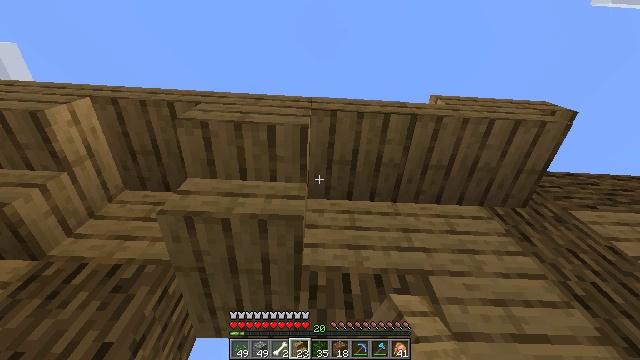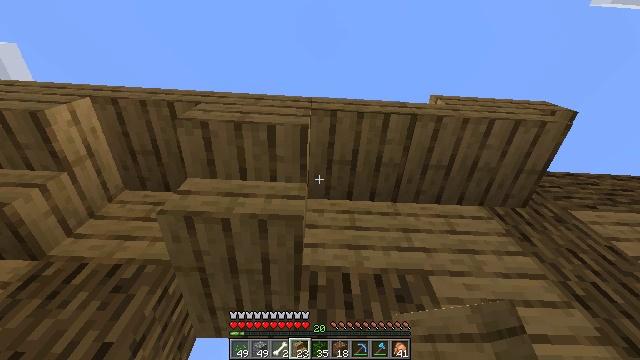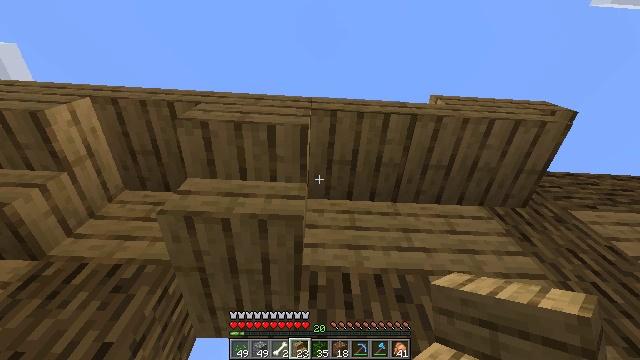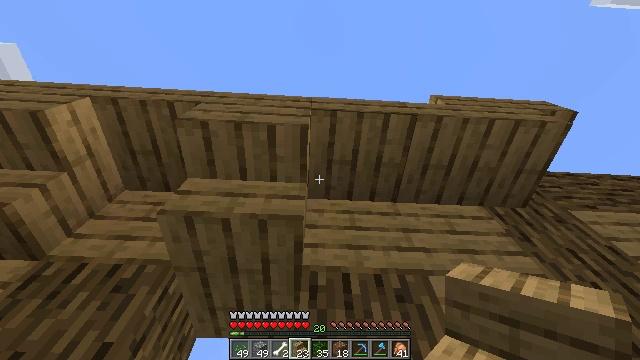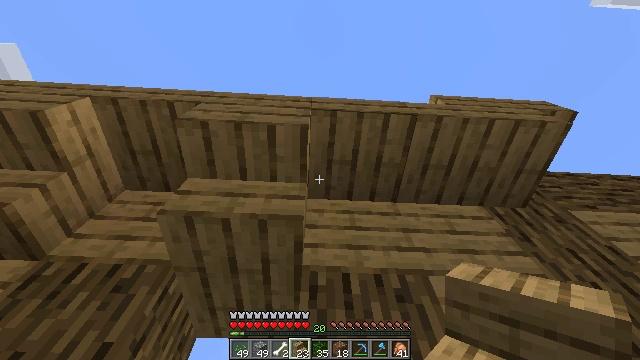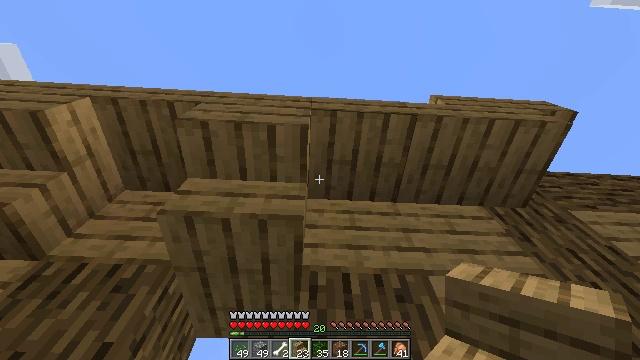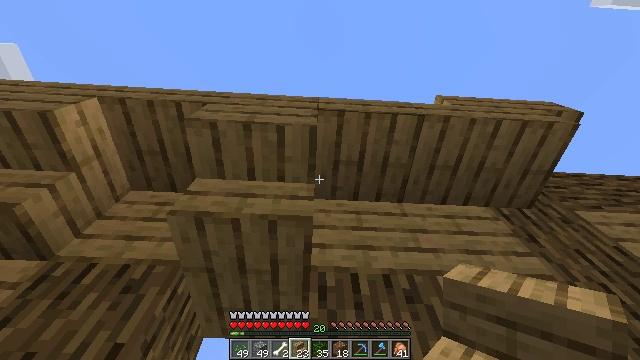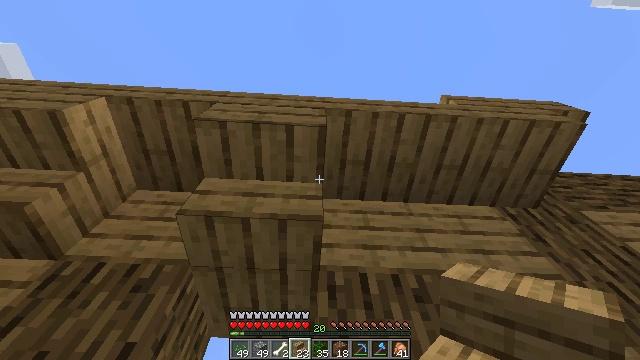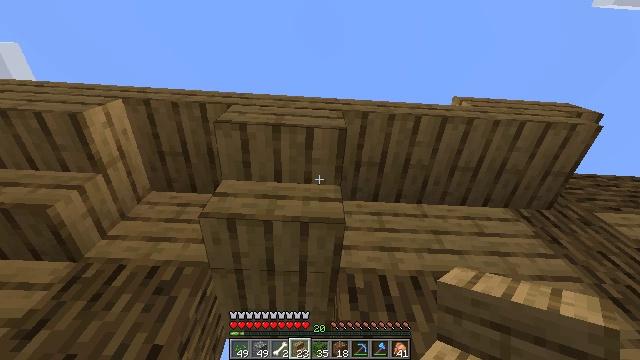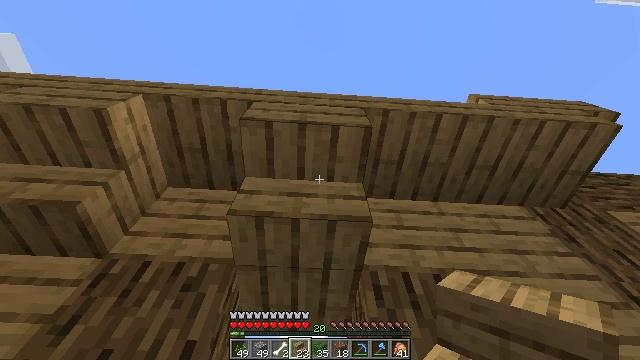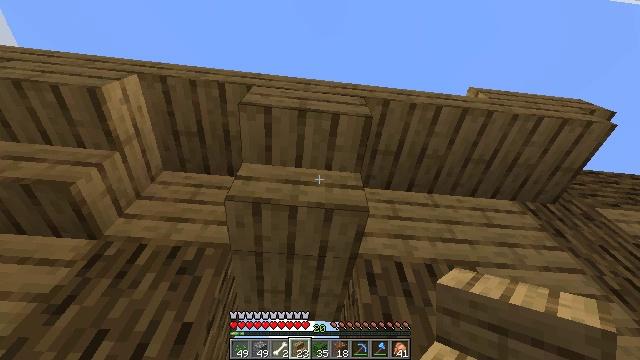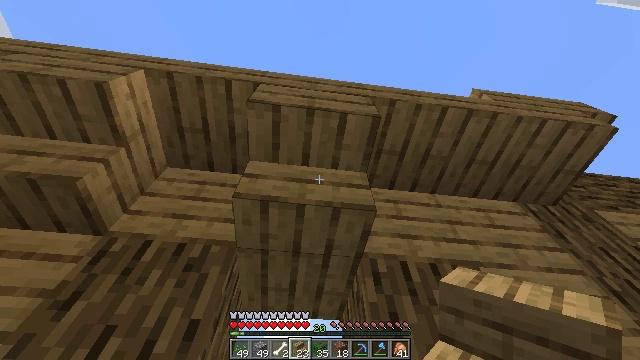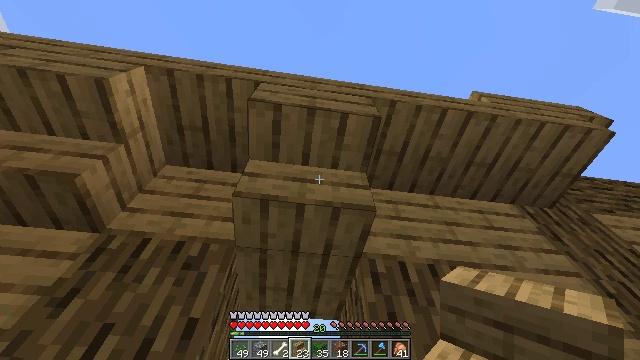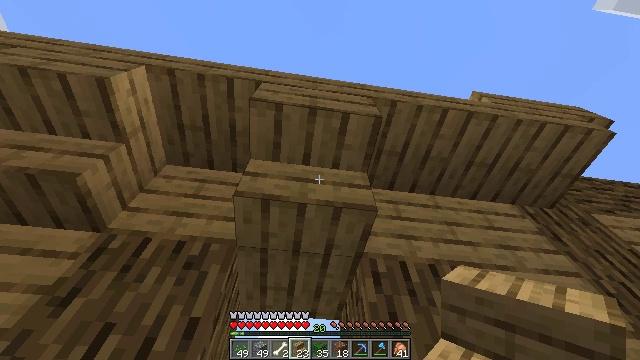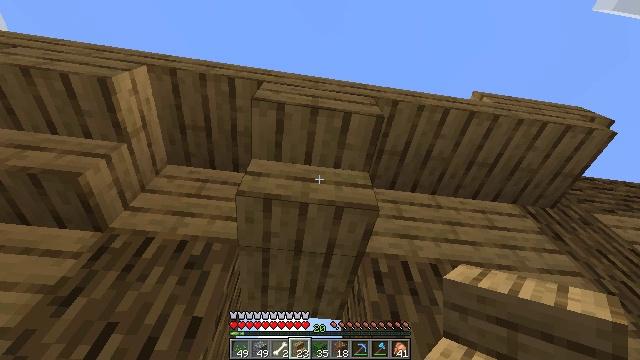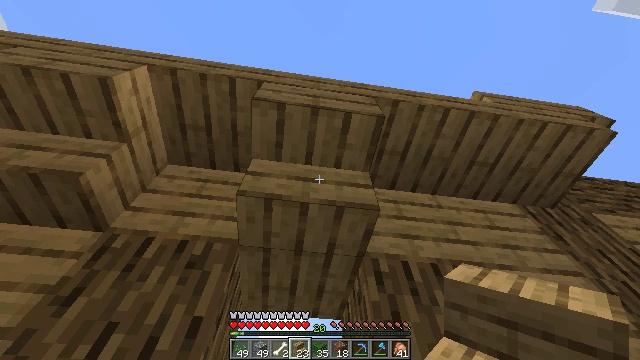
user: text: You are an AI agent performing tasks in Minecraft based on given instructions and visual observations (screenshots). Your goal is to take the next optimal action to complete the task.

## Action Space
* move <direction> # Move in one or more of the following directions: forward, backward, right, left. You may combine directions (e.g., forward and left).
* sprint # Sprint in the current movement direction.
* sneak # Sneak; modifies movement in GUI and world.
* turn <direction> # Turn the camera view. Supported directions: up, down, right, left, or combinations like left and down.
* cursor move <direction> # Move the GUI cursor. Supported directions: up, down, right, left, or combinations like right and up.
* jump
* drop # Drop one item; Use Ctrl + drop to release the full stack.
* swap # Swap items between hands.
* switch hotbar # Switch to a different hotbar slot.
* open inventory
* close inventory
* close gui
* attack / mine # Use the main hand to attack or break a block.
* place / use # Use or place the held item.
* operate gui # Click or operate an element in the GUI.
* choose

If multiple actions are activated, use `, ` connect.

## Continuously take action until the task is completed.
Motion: motion action
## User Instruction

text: Collect oak stairs from a structure.
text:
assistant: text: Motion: no_op
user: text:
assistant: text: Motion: no_op
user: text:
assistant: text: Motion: no_op
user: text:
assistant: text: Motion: no_op
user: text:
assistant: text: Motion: no_op
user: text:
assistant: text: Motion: move left
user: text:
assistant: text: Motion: move left
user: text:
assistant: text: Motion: move left
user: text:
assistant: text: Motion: turn down
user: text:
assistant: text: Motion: turn right and down
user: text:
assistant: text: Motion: turn right
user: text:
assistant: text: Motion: no_op
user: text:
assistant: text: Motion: no_op
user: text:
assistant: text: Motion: no_op
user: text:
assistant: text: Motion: no_op
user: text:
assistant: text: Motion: no_op
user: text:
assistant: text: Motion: no_op
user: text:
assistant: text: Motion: no_op
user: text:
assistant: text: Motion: no_op
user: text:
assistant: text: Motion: no_op
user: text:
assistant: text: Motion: turn left
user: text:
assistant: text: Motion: no_op
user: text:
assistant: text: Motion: no_op
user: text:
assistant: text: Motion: no_op
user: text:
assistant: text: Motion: no_op
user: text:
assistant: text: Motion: no_op
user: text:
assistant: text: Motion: no_op
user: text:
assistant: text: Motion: no_op
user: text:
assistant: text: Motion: no_op
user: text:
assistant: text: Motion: no_op